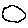
Label: hexagon